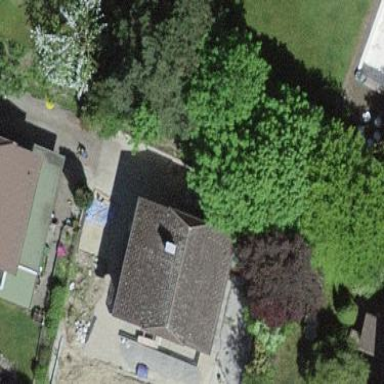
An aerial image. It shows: Simple house.